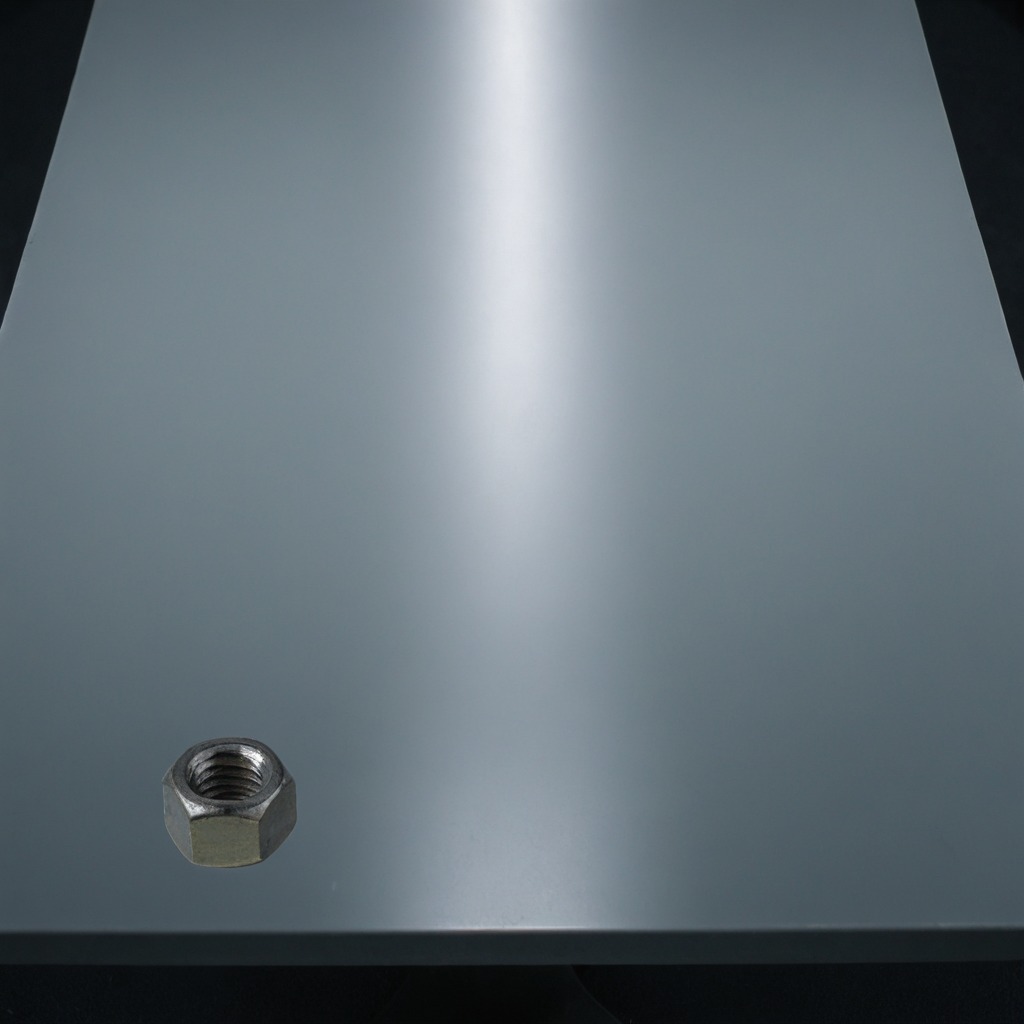
A metal nut is lying on the table.